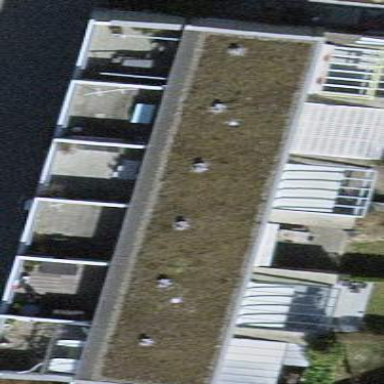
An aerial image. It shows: Apartment building with flat roof.